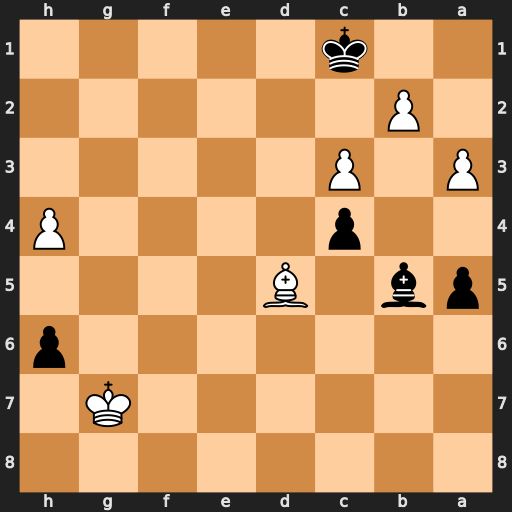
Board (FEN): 8/6K1/7p/pb1B4/2p4P/P1P5/1P6/2k5
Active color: b
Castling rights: -
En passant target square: -
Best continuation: Kxb2 h5 Kxc3